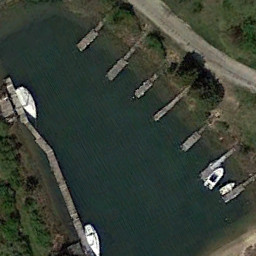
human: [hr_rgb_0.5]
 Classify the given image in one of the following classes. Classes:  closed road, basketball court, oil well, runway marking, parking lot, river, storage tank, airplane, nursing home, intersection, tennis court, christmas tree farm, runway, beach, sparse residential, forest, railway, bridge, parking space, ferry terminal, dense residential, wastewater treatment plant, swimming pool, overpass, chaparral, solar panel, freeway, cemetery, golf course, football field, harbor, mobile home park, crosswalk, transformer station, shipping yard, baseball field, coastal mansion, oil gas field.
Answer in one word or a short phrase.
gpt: ferry terminal